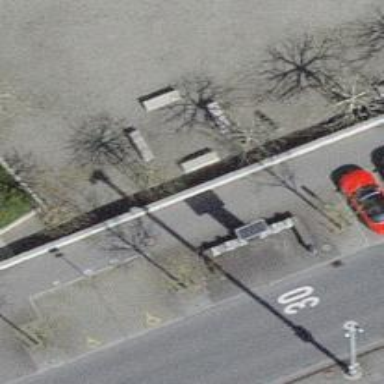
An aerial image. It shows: Charging station.